Question: Ok, let me explain :)
I have right now one chart with 4 lines, when I open the chart only one of it is by default visible.
Each of the lines has a flag attached to it, the problem is: when the line is not visible the flag appears at the bottom of the chart.

I found the command to make the flag visible or not, but the problem is, unlike the lines when I click the line to appear, the flag does not appear with it.
Is there any way to make them appear together? Like then I click to show the 'Camara 4' line the flag appear together. And when I click to make the line invisible the flag turn invisible too.
Is there any function/command for it?
Thanks :)
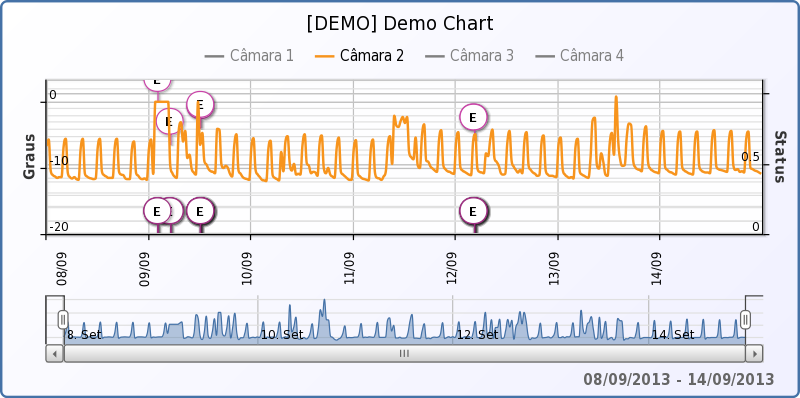
Answer: See this fiddle: <URL>
Make use of the show and hide events to trigger the show and hide methods for the flag series.
'''
plotOptions: {
series: {
events: {
show: function(event) {
if (this.options.type != 'flags') {
series = this.chart.get(this.options.id + 'Flags');
series.show();
}
},
hide: function(event) {
if (this.options.type != 'flags') {
series = this.chart.get(this.options.id + 'Flags');
series.hide();
}
}
}
}
},
'''